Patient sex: F
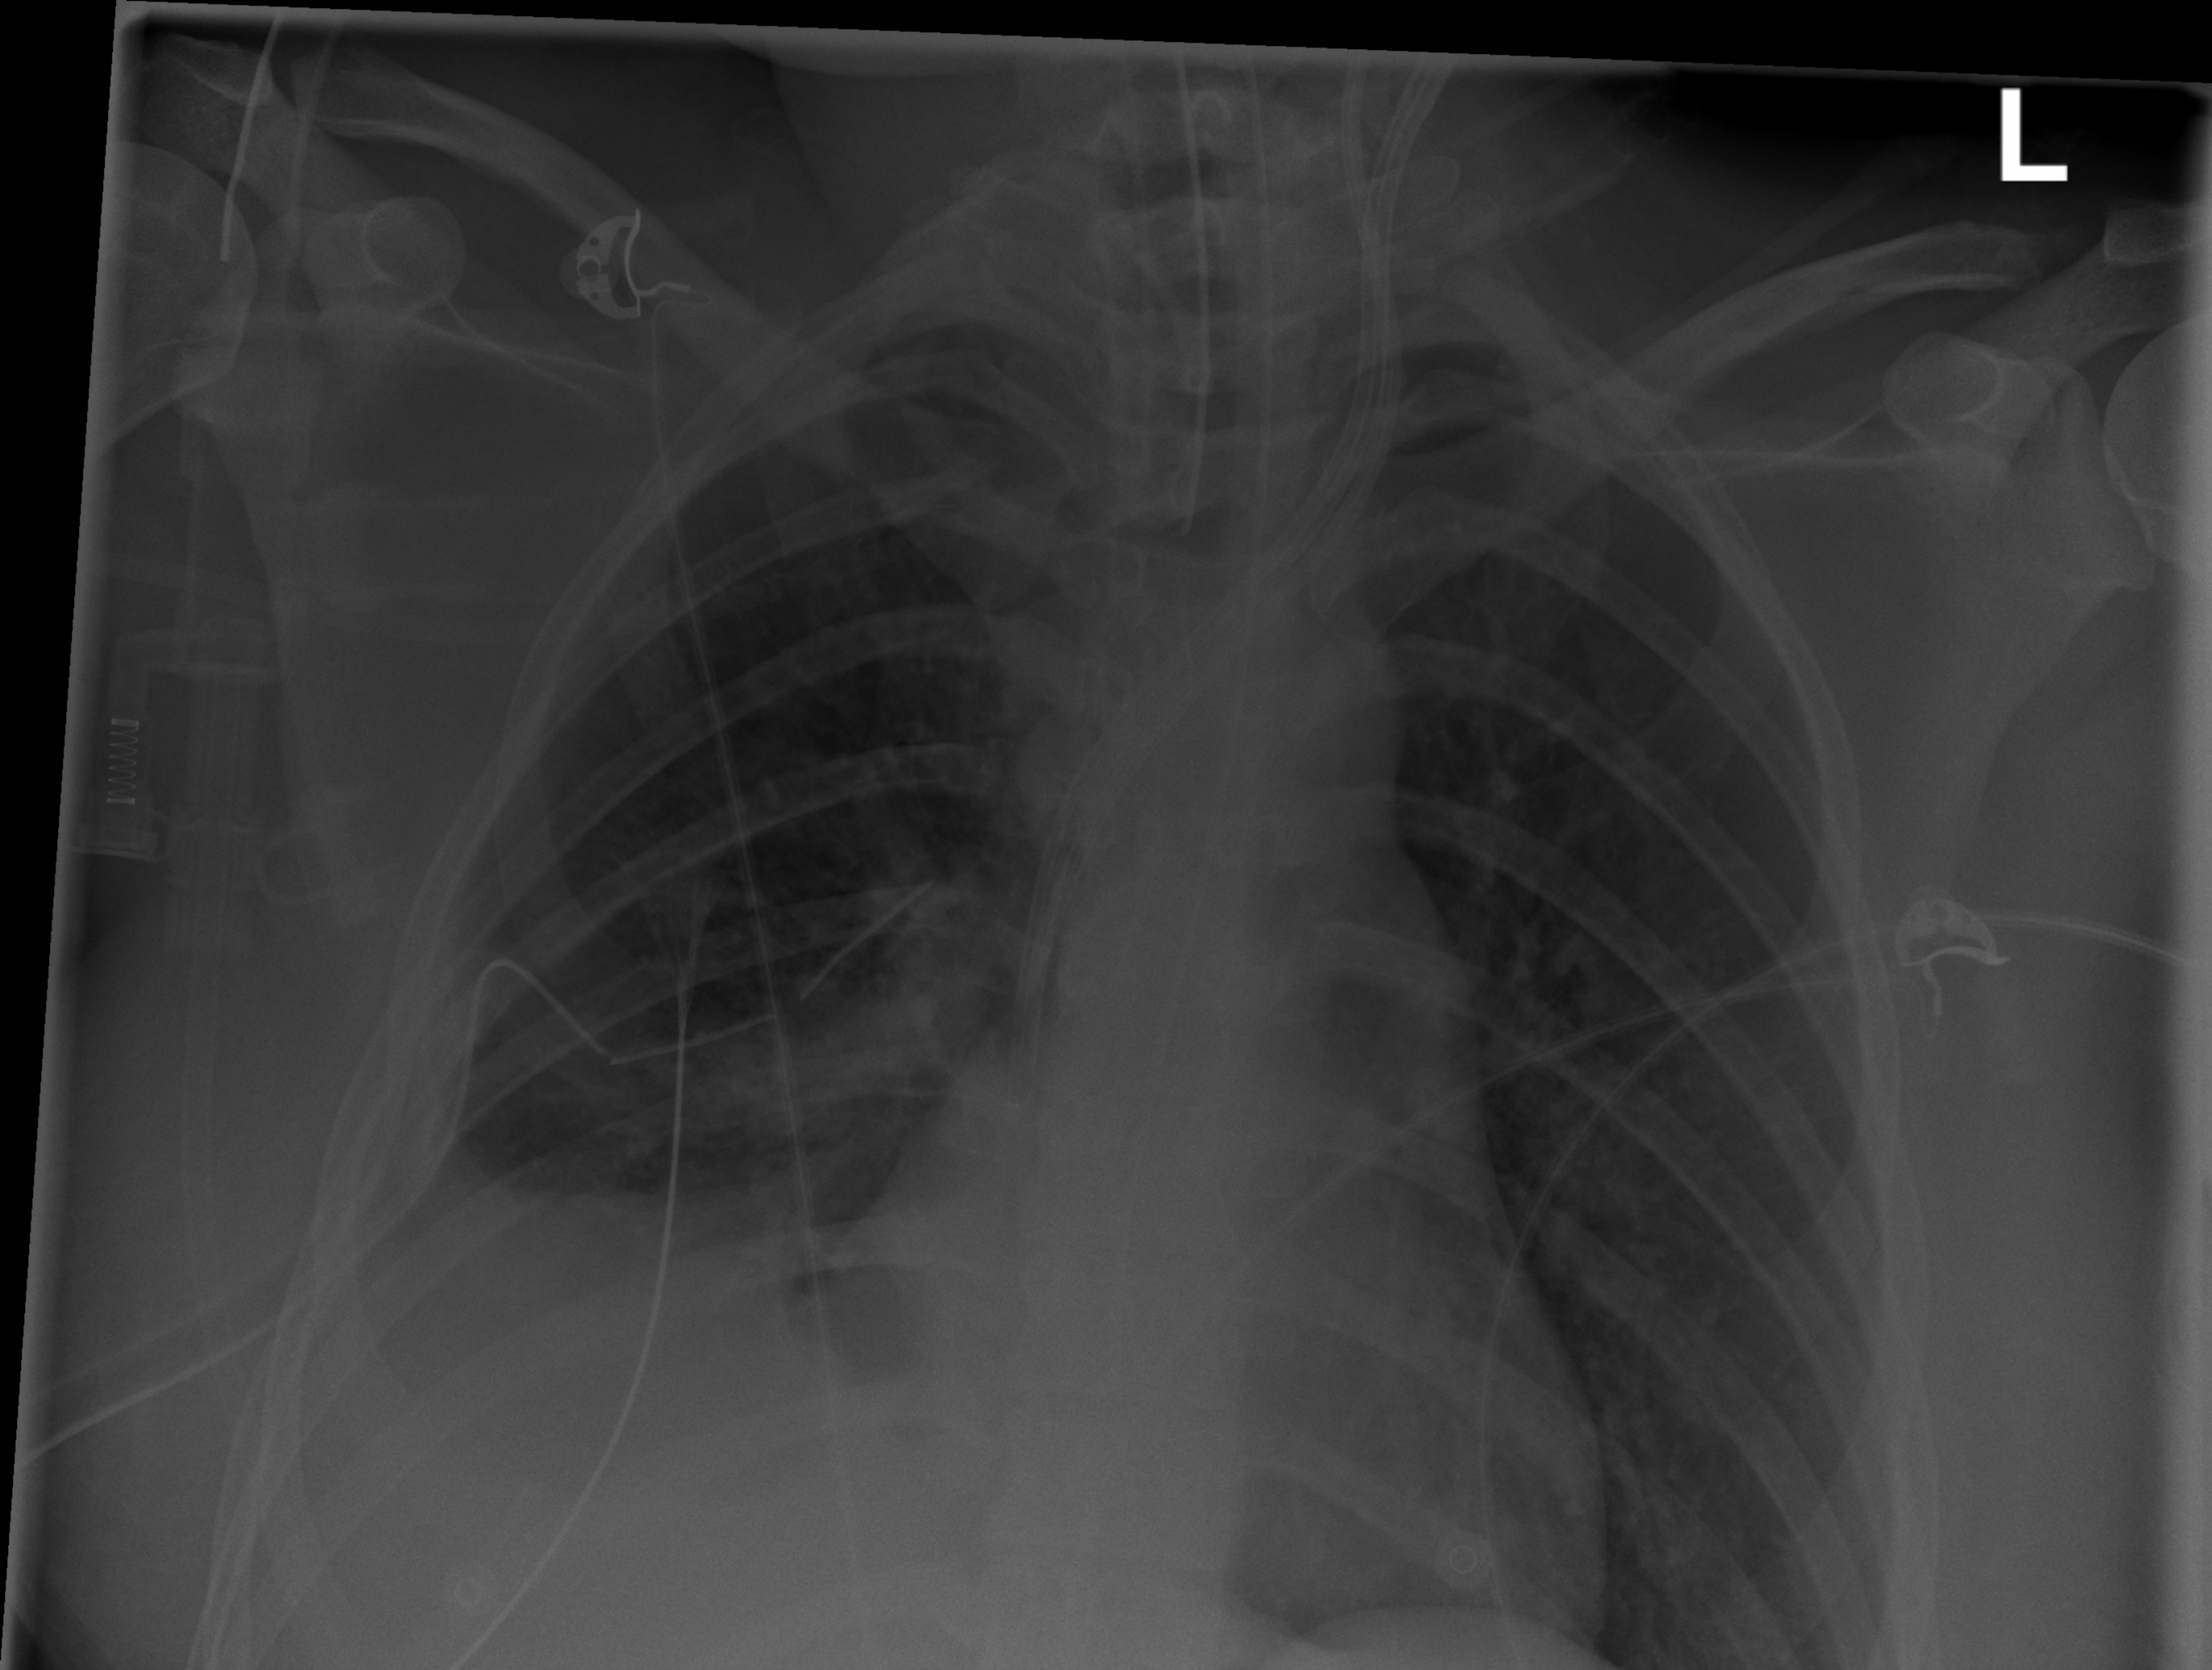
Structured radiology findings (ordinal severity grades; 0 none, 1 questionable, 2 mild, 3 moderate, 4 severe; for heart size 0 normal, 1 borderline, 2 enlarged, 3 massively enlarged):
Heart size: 0
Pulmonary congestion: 0
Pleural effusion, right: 2
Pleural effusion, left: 0
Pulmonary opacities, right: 2
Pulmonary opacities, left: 0
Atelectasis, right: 2
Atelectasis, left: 0